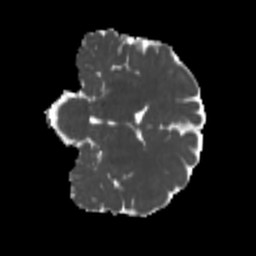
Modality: MD
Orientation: coronal
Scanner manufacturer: siemens
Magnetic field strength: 3 T
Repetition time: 4 s
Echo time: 0.0594 s